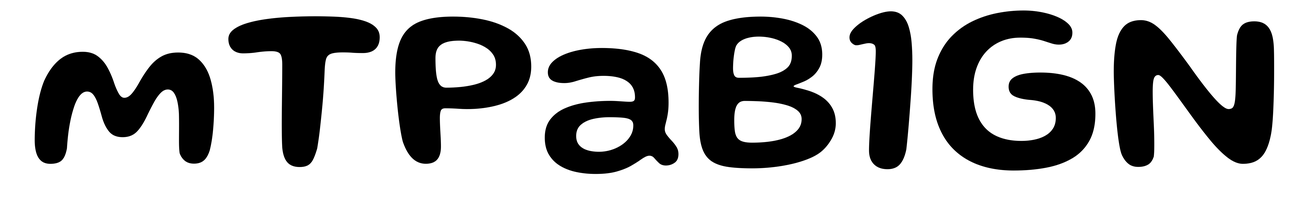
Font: Gluten_Medium